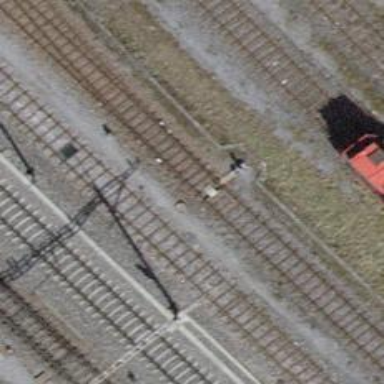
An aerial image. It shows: Railway switch.